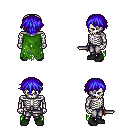
a pixel art fantasy rpg character, male body template, skeleton, green tattered cape, metal pants, blue short bangs hairstyle, black shoes, dagger, four views (front, back, left, right), 2x2 character sprite sheet, small pixel art, hard edges, no anti-aliasing